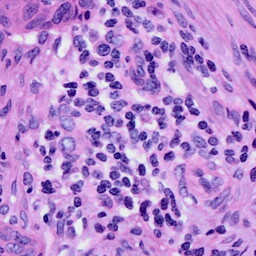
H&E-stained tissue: Cervix